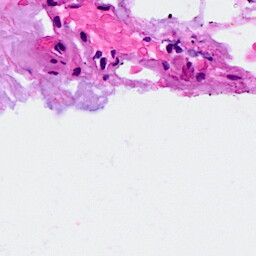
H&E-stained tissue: Breast